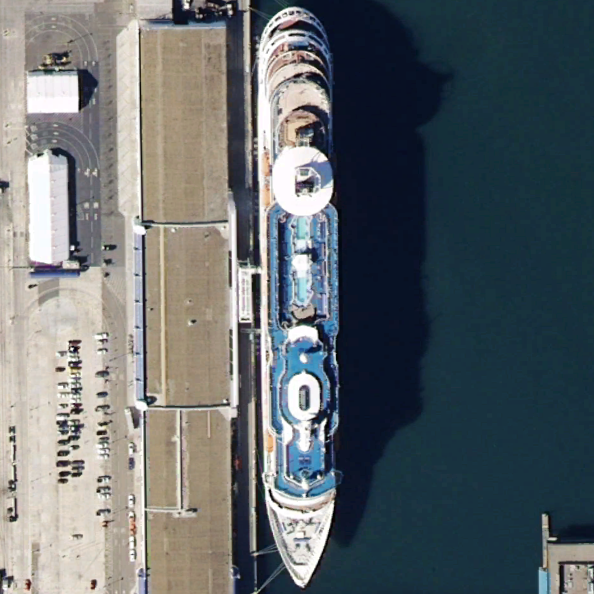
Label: Megayacht